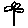
Label: flower